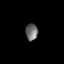
Tissue: lung
Cell type: Endothelial cells
Senescence score: 0.5416
Nuclear area (px): 202
Mean DAPI intensity: 107.198